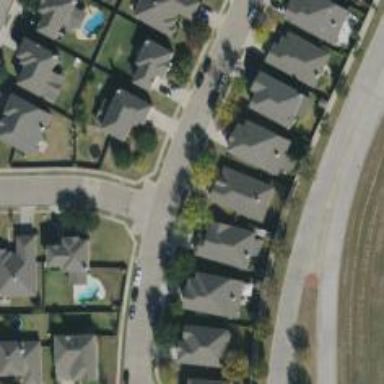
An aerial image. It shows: Residential road.